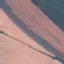
Land use / land cover class: Highway